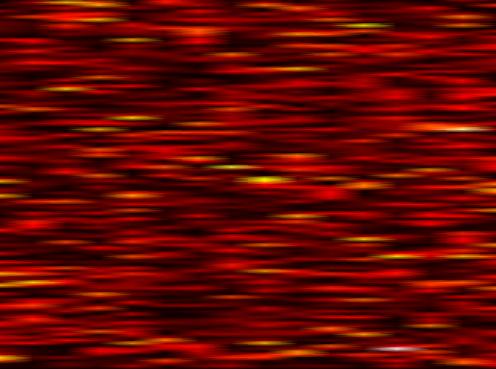
Label: UFMC